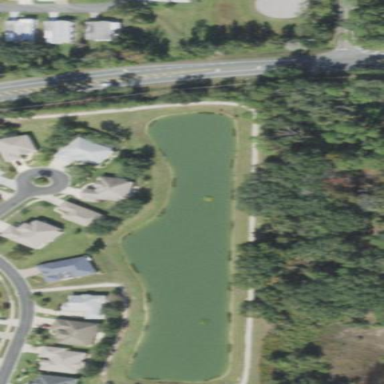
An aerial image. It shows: Peaceful pond surrounded by nature.